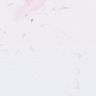
Metastatic tissue present: no